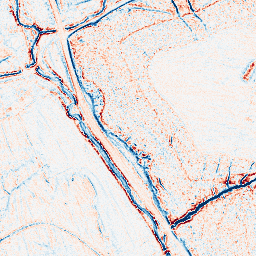
Category: edge_preserving
Decomposition family: anisotropic_diffusion
Decomposition parameters: iterations: 10
kappa: 10
gamma: 0.1
Upsampling method: bicubic_16x
Upsampling parameters: scale: 16
Upsampling scale: 16